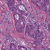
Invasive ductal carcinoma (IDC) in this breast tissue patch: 1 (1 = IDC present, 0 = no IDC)